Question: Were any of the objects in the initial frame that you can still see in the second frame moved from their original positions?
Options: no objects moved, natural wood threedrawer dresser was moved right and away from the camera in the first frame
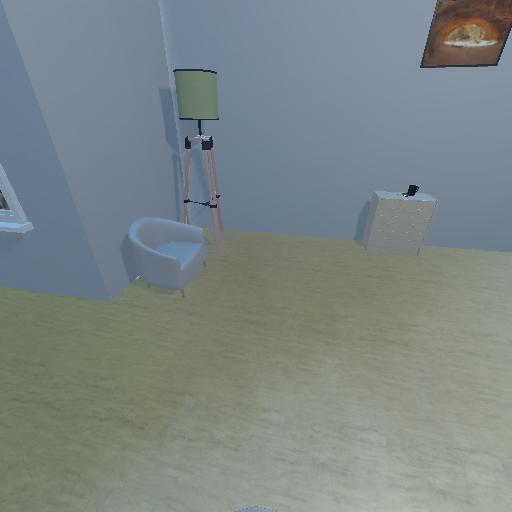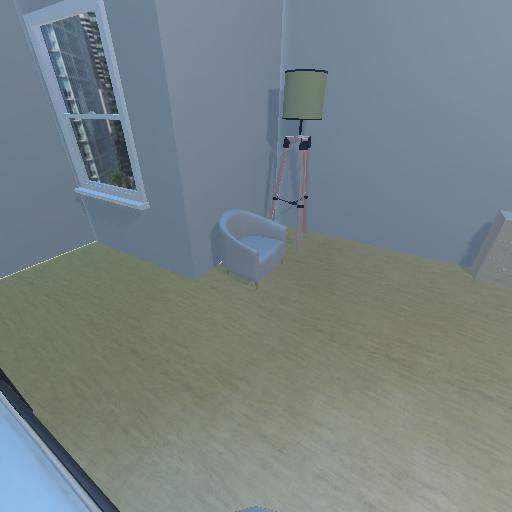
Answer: no objects moved